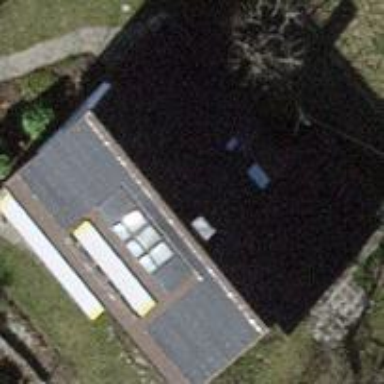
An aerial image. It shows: Building with gabled roof.